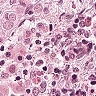
Metastatic tissue present: yes